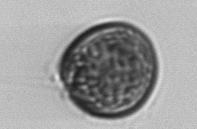
Label: Prorocentrum